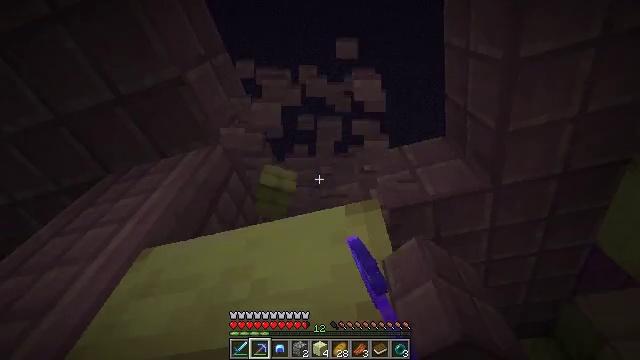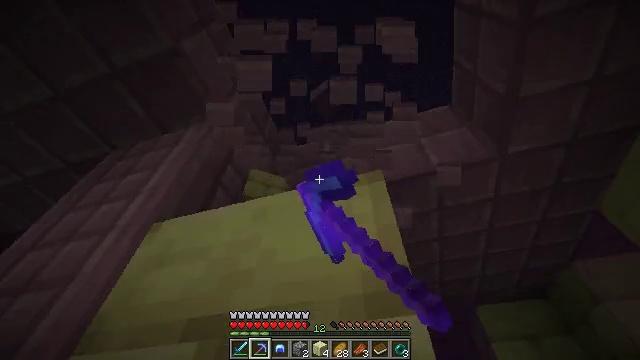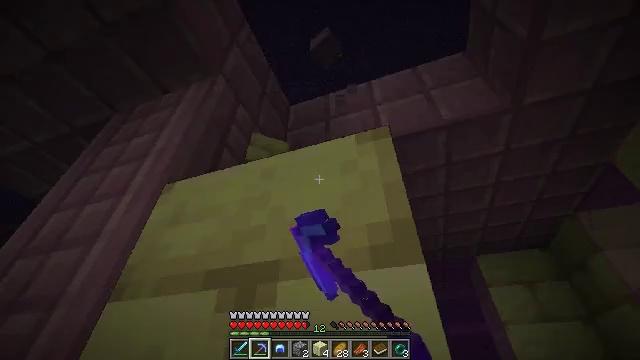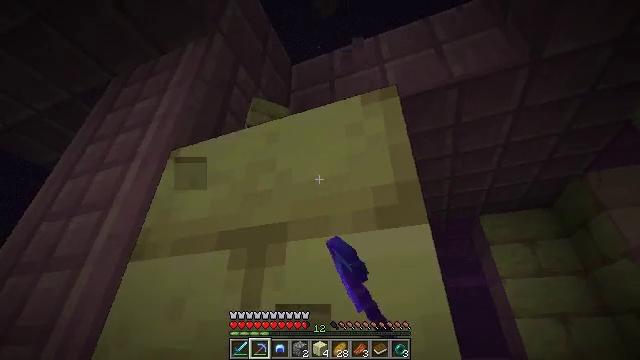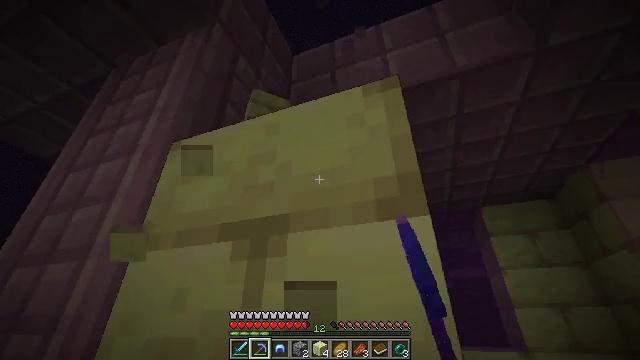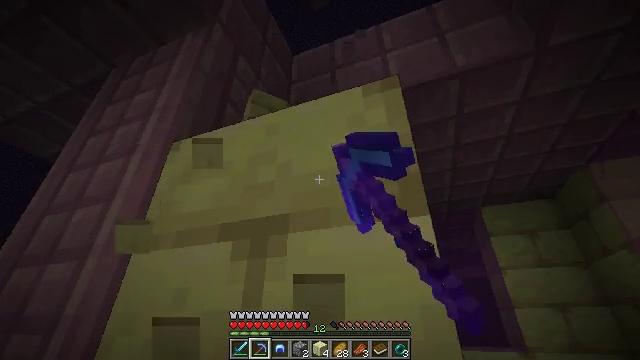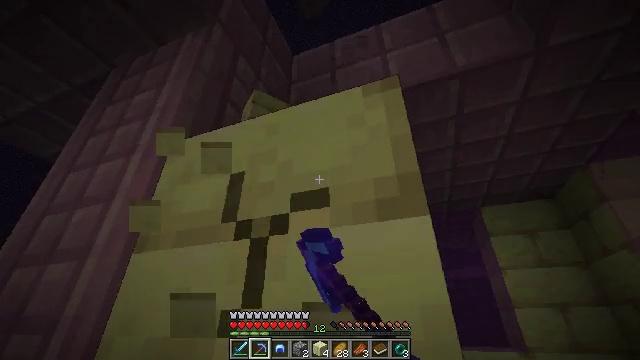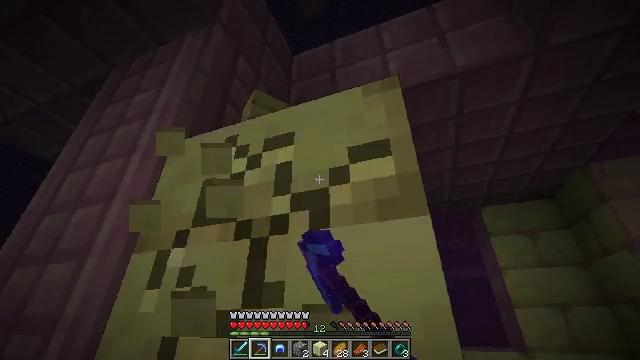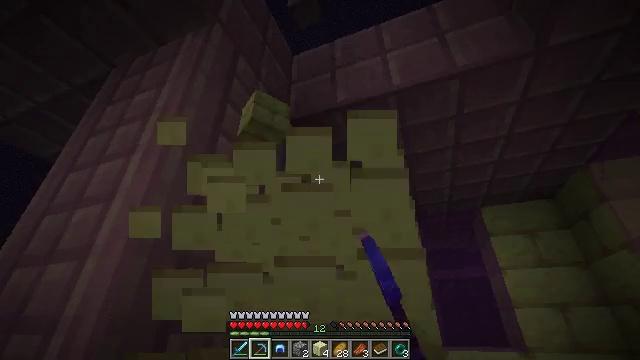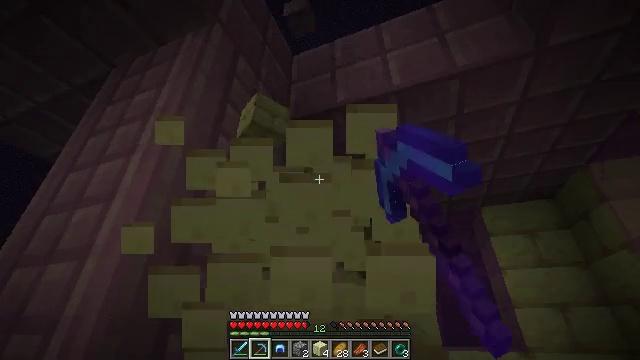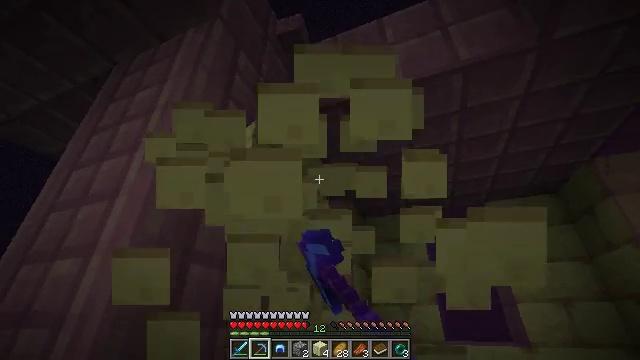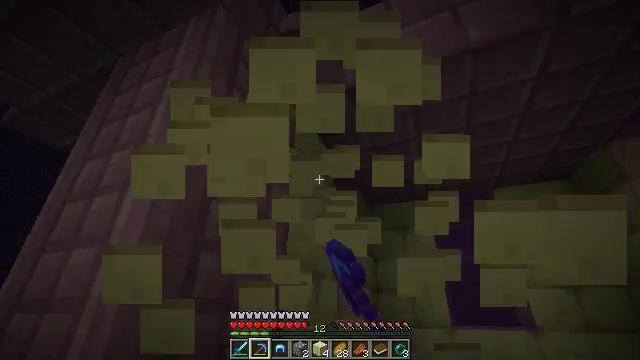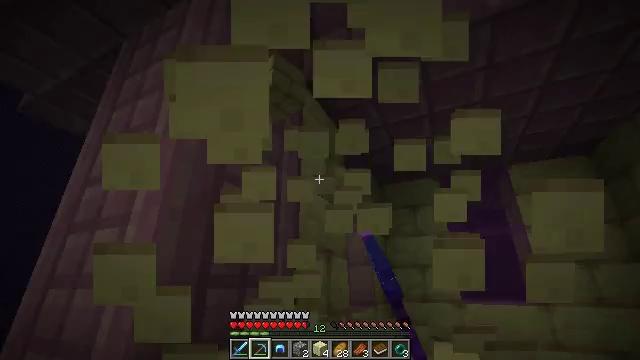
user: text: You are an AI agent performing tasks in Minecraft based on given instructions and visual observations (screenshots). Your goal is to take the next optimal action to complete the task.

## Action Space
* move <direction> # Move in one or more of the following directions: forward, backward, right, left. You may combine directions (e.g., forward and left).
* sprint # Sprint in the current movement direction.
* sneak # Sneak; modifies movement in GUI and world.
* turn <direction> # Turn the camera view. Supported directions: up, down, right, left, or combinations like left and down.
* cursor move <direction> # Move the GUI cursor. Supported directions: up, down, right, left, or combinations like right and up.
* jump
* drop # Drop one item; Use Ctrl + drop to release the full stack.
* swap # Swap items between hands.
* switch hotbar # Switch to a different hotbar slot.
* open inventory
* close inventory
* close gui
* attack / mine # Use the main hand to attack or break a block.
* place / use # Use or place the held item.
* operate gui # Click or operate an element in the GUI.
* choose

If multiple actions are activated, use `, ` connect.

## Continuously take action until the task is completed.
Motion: motion action
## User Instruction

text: Break the end stone bricks.
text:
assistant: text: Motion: sneak, turn left and down, attack / mine
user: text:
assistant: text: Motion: sneak, turn left and down, attack / mine
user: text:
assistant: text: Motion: sneak, turn left and down, attack / mine
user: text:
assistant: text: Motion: sneak, turn down, attack / mine
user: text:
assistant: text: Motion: sneak, attack / mine
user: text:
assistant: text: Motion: sneak, attack / mine
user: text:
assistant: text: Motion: sneak, attack / mine
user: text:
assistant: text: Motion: sneak, attack / mine
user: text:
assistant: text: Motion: sneak, attack / mine
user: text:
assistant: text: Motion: sneak
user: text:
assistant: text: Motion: sneak, turn left and down
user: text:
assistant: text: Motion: sneak, turn left and down
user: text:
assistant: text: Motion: sneak